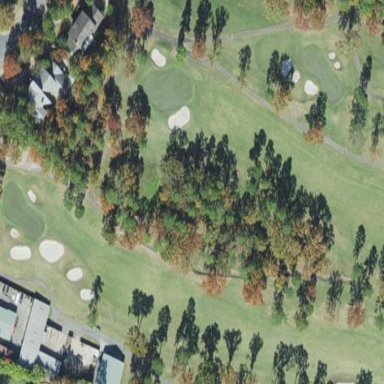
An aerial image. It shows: Golf tee.